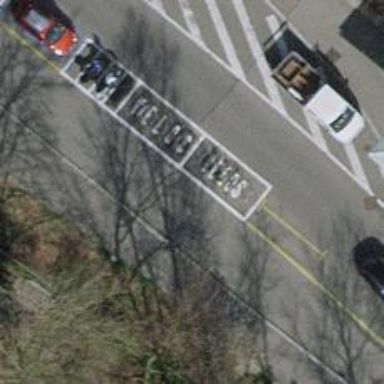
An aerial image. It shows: Bicycle parking area with stands.